Field crop: maize
Growth stage: 1
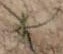
Species: salsola